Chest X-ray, AP view. Patient: 65 years old, sex F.
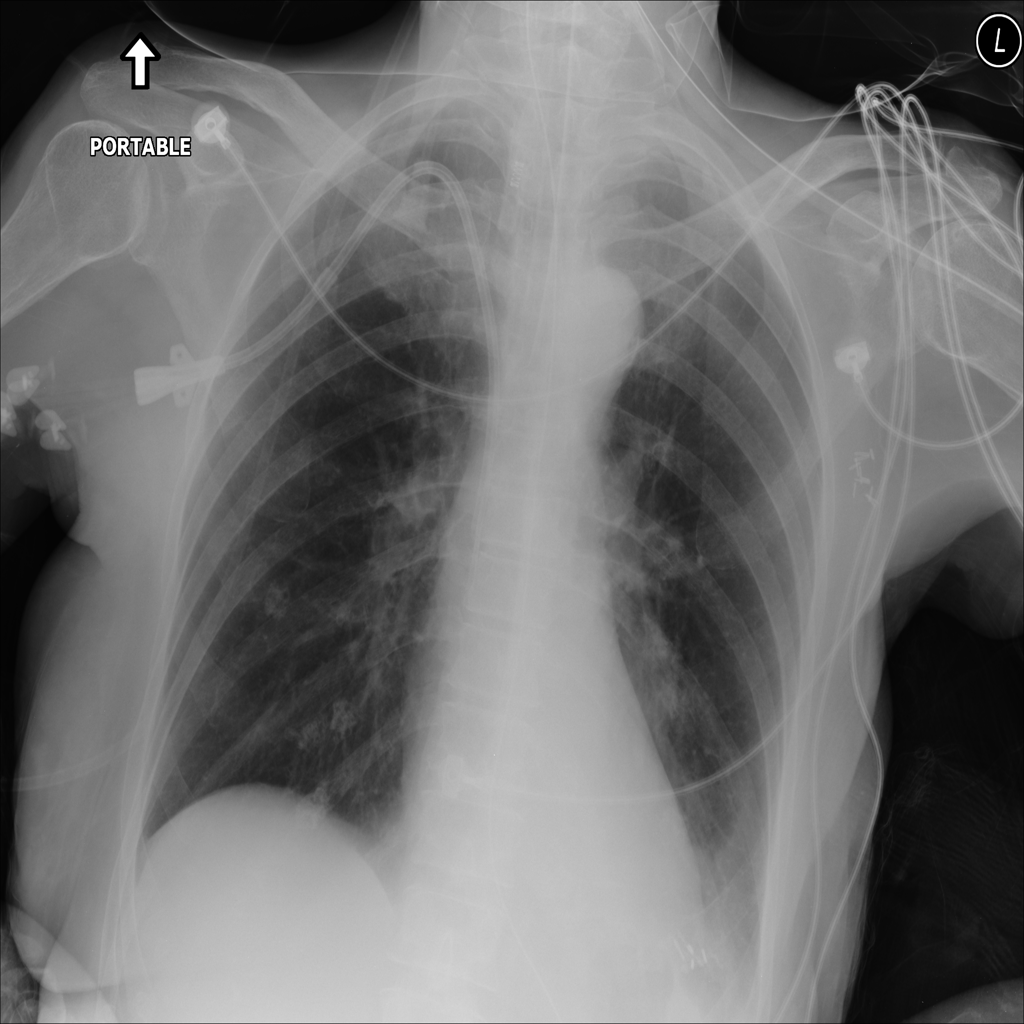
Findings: No Finding